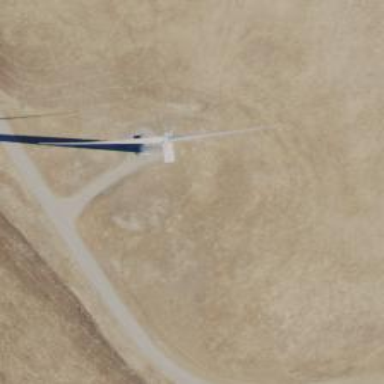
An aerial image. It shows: Wind generator powered by horizontal-axis wind turbine.